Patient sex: F
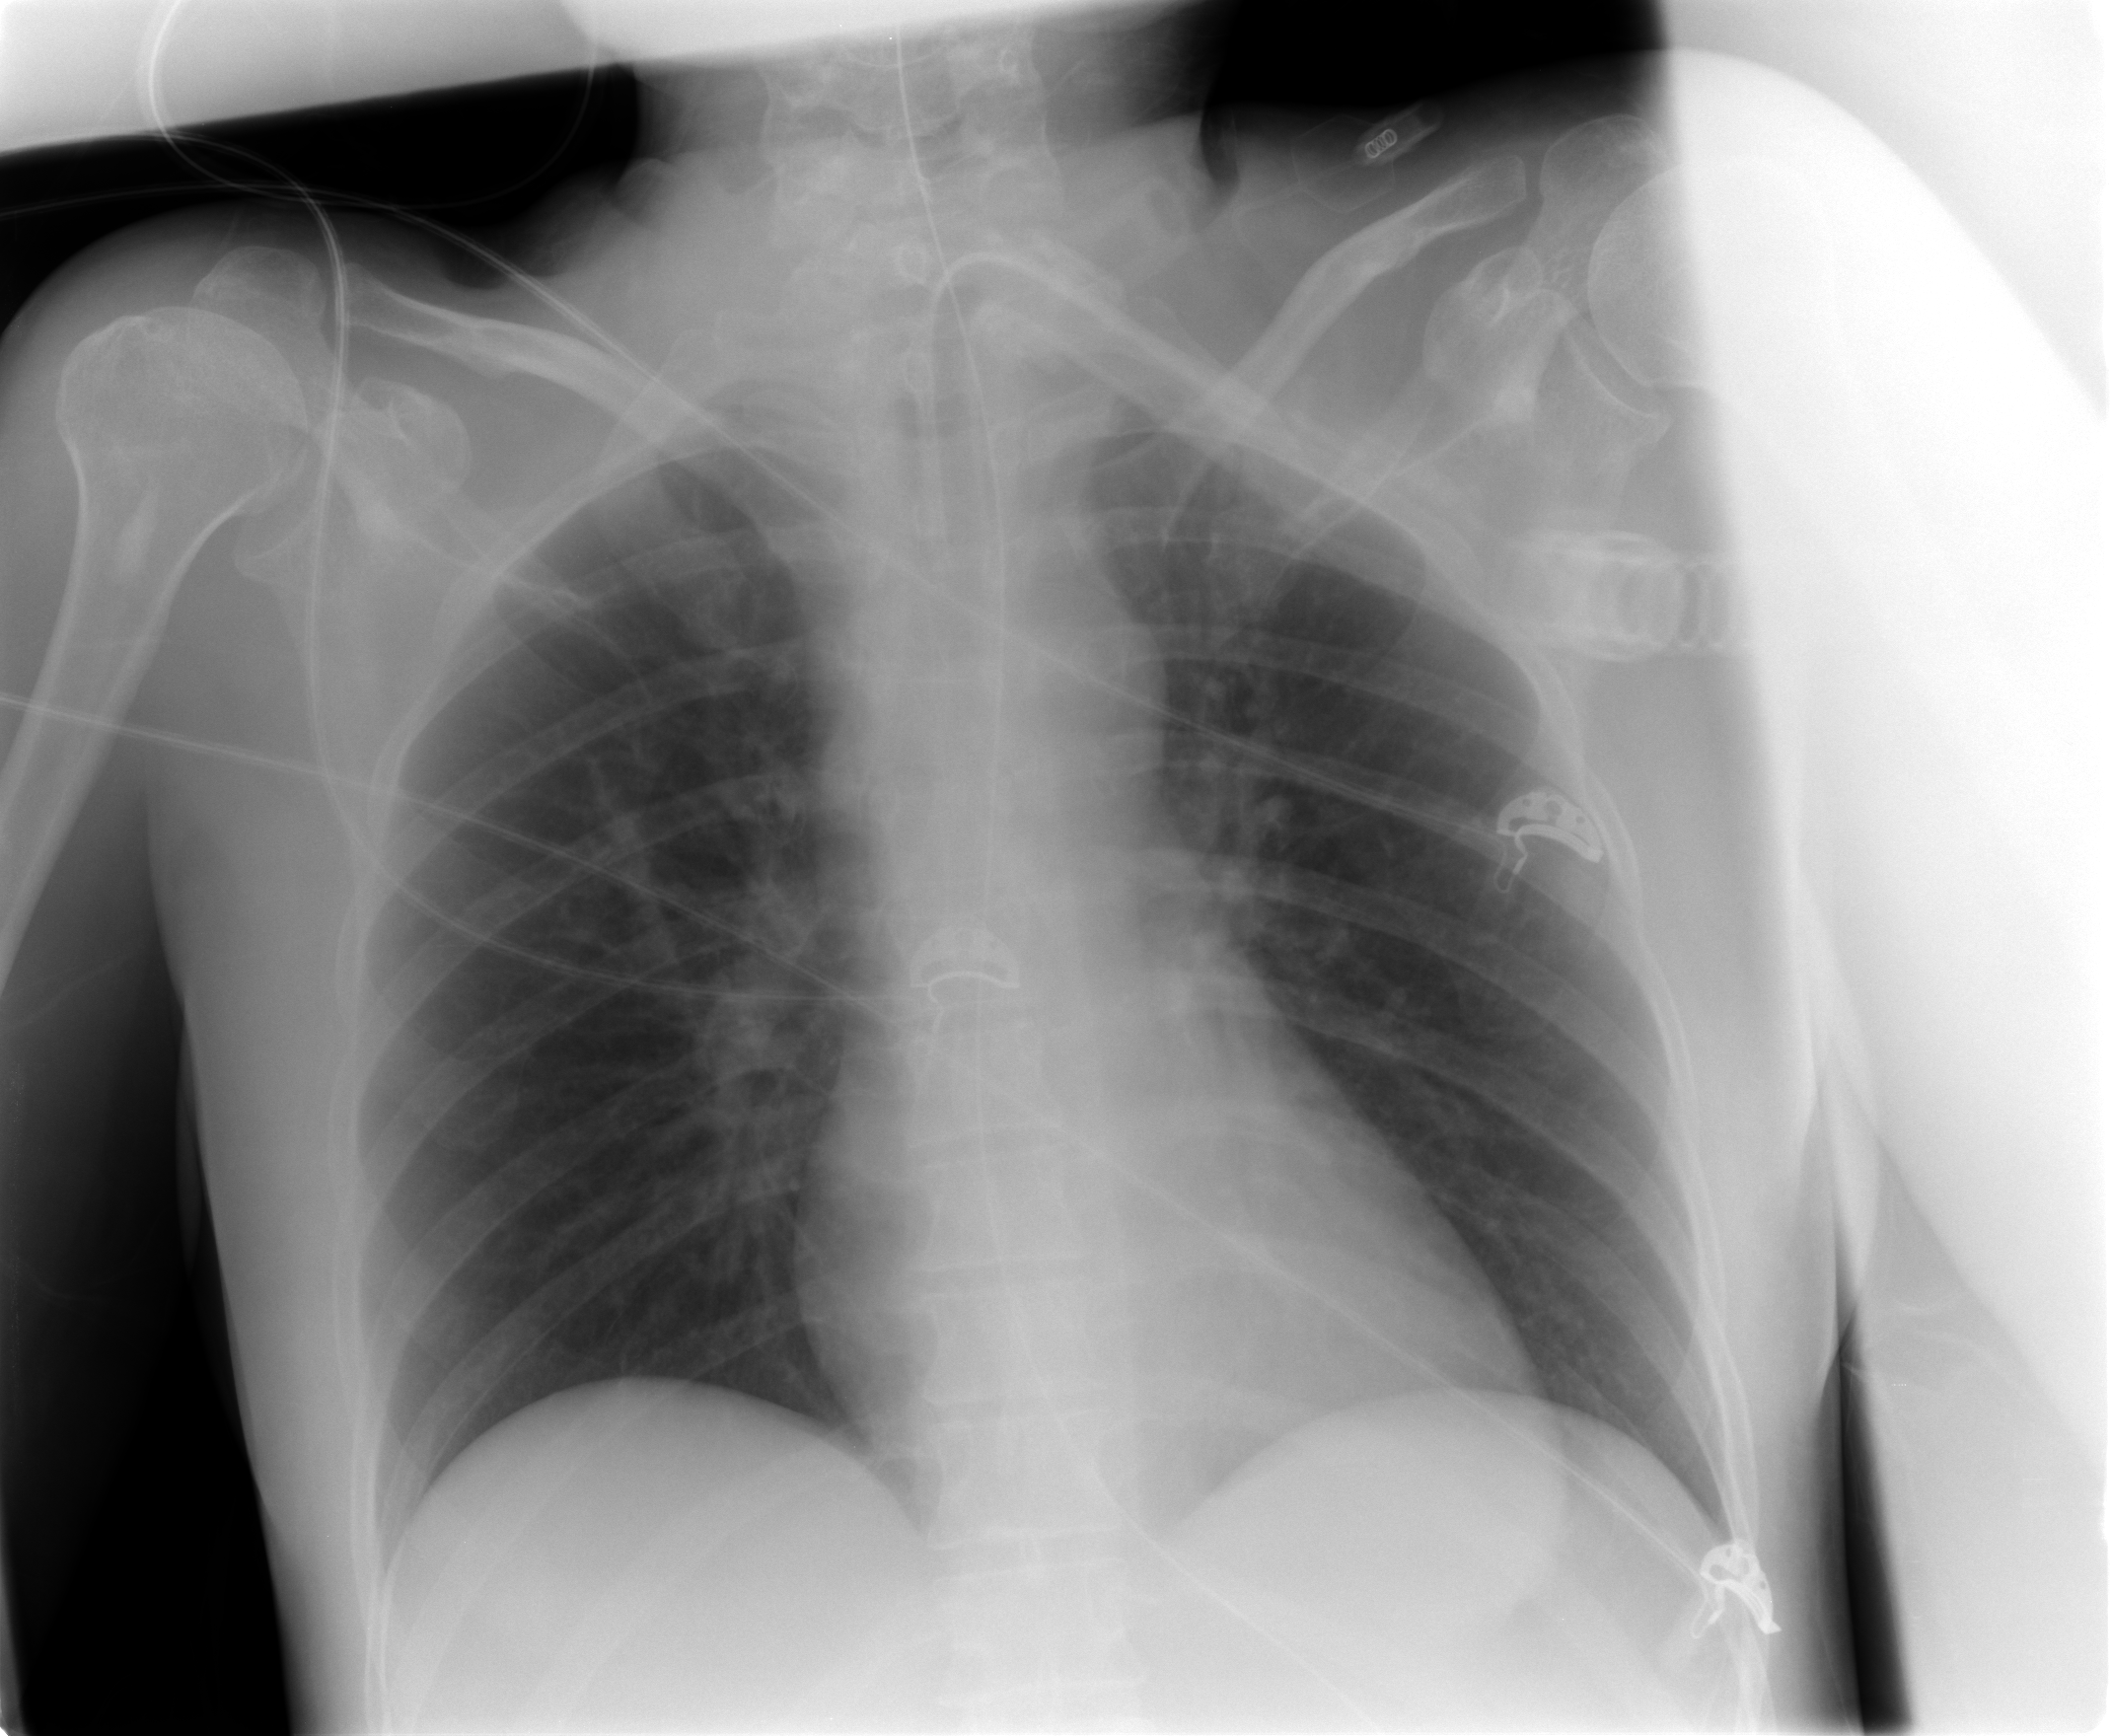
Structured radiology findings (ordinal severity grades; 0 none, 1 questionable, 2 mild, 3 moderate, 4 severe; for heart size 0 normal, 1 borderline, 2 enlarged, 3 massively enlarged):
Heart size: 0
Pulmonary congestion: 0
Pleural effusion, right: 0
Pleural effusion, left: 1
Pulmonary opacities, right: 0
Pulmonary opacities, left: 0
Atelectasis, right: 0
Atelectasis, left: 0